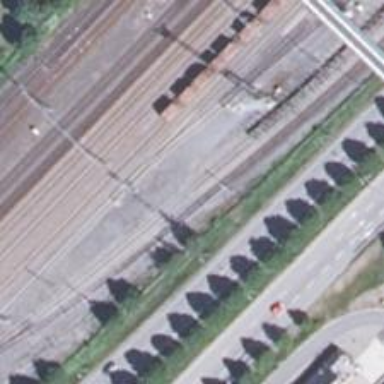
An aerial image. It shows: Railway signal.